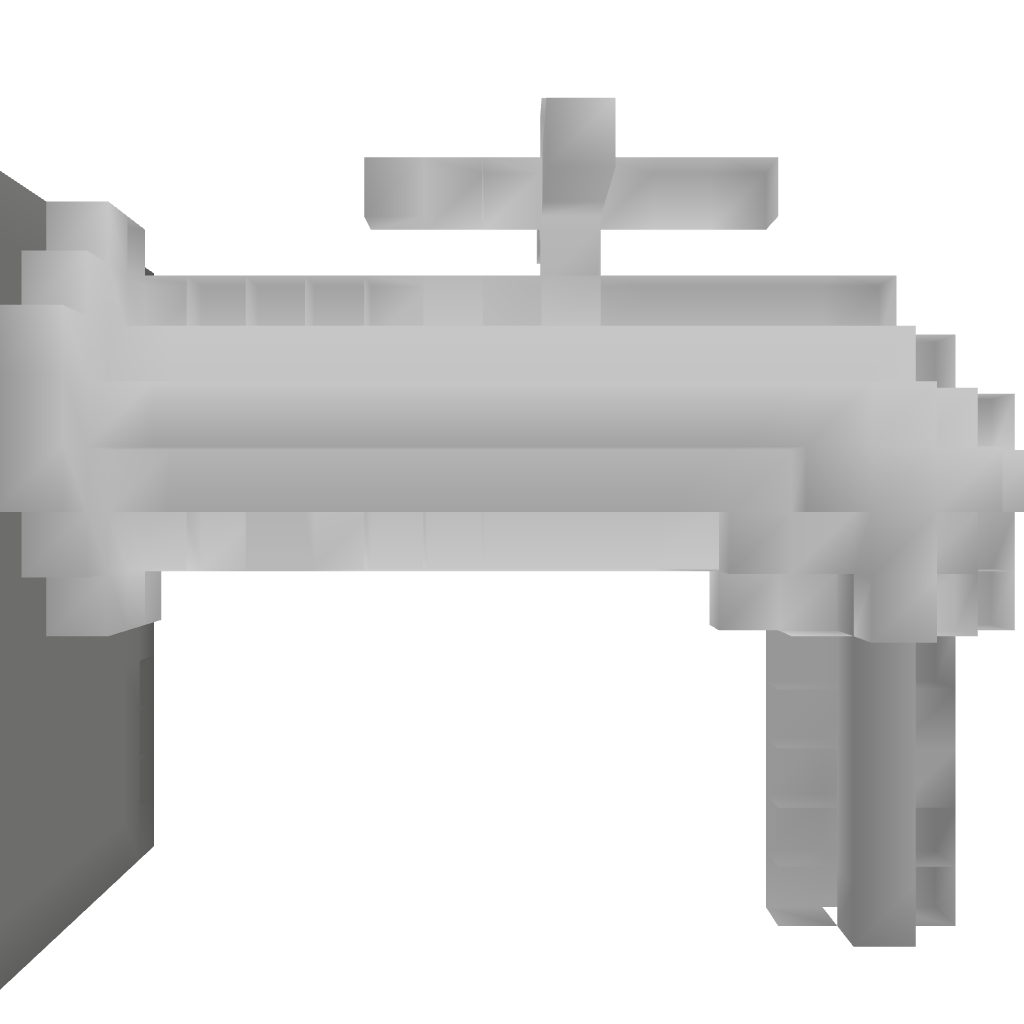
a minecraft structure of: Fantasy Faucet